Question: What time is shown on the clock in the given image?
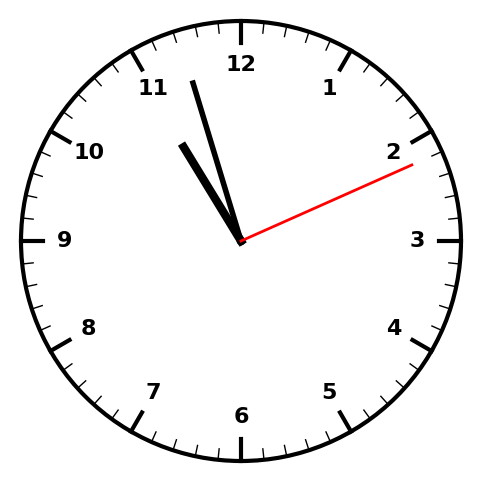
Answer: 10:57:11